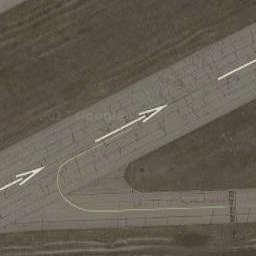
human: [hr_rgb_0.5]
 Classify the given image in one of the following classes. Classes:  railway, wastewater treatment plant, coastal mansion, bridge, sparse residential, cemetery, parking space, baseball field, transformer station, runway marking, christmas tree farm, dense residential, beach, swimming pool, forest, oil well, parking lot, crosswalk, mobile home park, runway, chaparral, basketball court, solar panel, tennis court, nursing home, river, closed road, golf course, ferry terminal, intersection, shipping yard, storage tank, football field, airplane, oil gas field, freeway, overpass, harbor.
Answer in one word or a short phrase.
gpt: runway